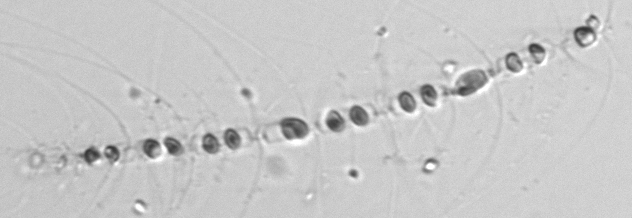
Label: Chaetoceros